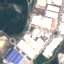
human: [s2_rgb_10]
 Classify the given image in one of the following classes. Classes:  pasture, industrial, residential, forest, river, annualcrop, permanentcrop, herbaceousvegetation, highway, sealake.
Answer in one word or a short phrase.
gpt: Industrial